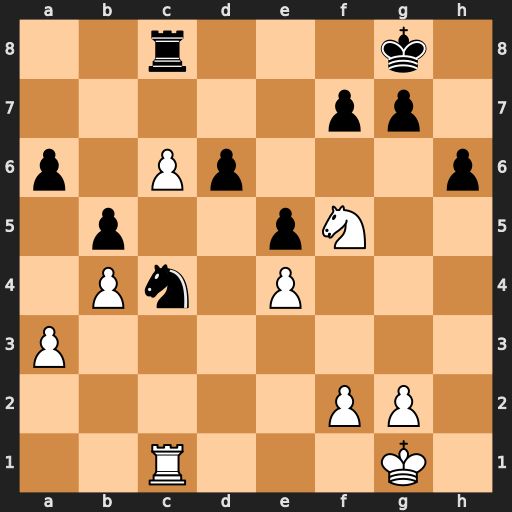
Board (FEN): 2r3k1/5pp1/p1Pp3p/1p2pN2/1Pn1P3/P7/5PP1/2R3K1
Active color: w
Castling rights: -
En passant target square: -
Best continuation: Ne7+ Kf8 Nxc8